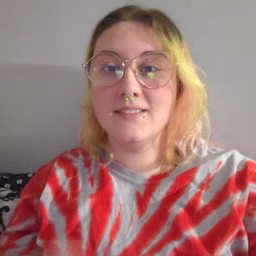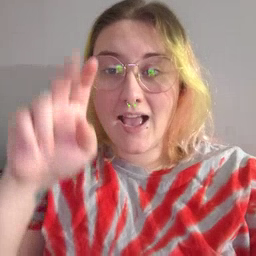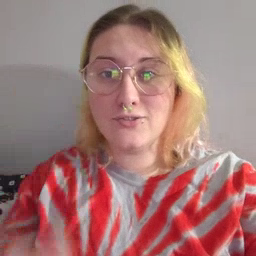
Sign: stairs